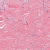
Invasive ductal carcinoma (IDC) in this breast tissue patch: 0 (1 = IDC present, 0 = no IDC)